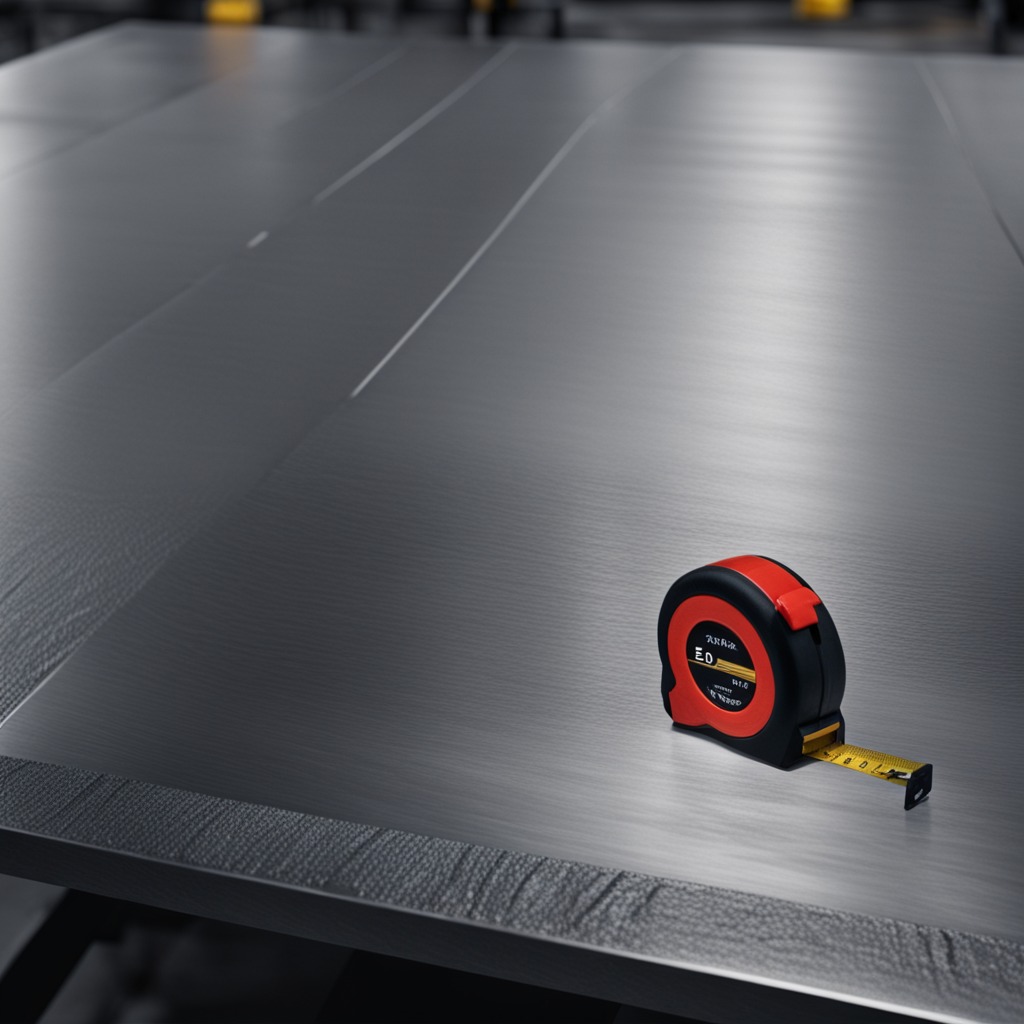
A measuring tape is lying on the cold steel table in the mining workshop.